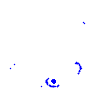
Particle: pion